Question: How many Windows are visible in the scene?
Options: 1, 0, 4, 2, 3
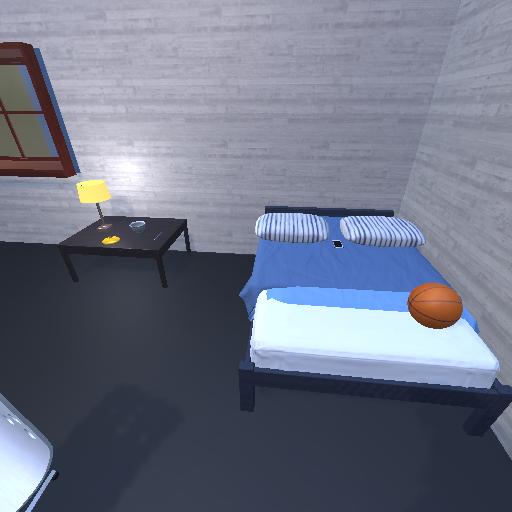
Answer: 1